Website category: jobs
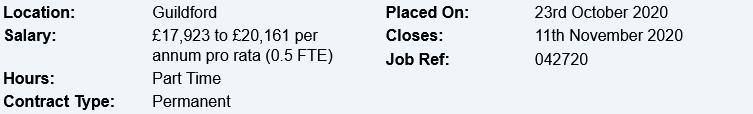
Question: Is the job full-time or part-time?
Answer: Part Time

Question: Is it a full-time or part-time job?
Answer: Part Time

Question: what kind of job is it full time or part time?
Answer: Part Time

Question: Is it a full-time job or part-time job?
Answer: Part Time

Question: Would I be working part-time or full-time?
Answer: Part Time

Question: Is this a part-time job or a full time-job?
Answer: Part Time

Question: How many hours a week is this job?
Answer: Part Time

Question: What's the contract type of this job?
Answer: Permanent

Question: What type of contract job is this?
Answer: Permanent

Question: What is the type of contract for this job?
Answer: Permanent

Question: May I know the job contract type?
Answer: Permanent

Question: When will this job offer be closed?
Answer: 11th November 2020

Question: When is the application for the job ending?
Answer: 11th November 2020

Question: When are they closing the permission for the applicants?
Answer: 11th November 2020

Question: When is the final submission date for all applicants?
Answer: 11th November 2020

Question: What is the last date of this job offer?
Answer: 11th November 2020

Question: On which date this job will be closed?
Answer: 11th November 2020

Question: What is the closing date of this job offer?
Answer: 11th November 2020

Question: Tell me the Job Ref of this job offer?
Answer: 042720

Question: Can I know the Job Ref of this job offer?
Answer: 042720

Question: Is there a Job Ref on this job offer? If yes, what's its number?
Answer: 042720

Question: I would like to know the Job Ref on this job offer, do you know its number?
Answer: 042720

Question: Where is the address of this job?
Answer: Guildford

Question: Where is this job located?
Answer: Guildford

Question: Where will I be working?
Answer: Guildford

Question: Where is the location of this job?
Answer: Guildford

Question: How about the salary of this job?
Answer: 17,923 to 20,161 per annum pro rata (0.5 FTE)

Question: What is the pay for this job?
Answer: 17,923 to 20,161 per annum pro rata (0.5 FTE)

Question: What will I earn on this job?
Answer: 17,923 to 20,161 per annum pro rata (0.5 FTE)

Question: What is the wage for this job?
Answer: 17,923 to 20,161 per annum pro rata (0.5 FTE)

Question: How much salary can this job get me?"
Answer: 17,923 to 20,161 per annum pro rata (0.5 FTE)

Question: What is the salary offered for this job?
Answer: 17,923 to 20,161 per annum pro rata (0.5 FTE)

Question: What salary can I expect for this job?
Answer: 17,923 to 20,161 per annum pro rata (0.5 FTE)

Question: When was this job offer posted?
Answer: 23rd October 2020

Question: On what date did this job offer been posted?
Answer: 23rd October 2020